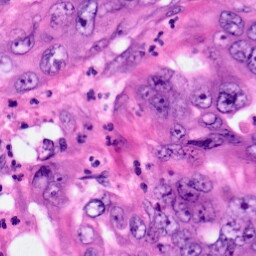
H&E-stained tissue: Pancreatic